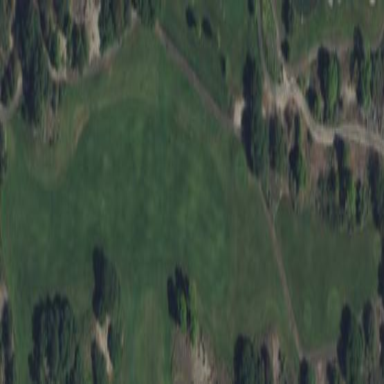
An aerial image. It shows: Rough area on grassy golf course.